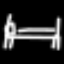
Label: bed